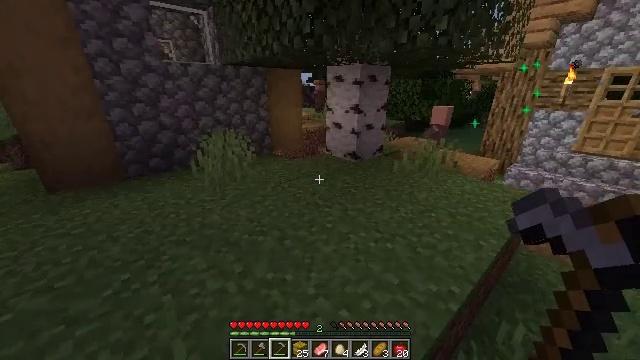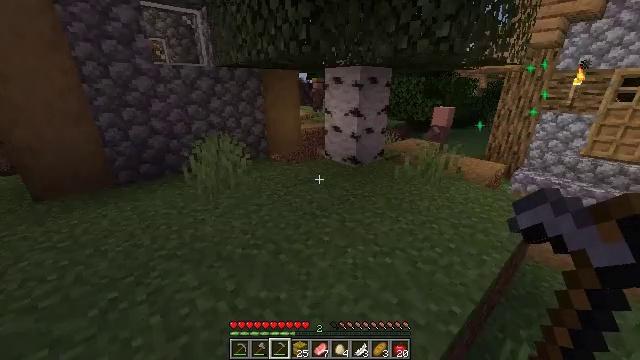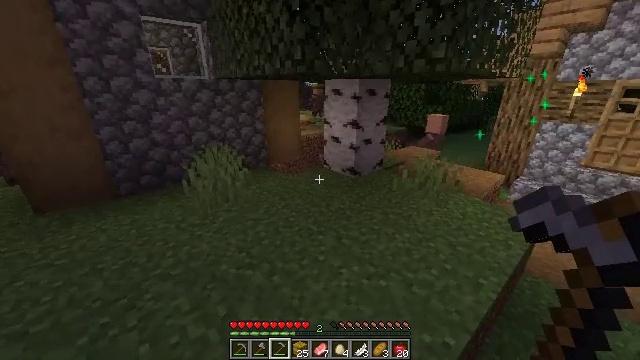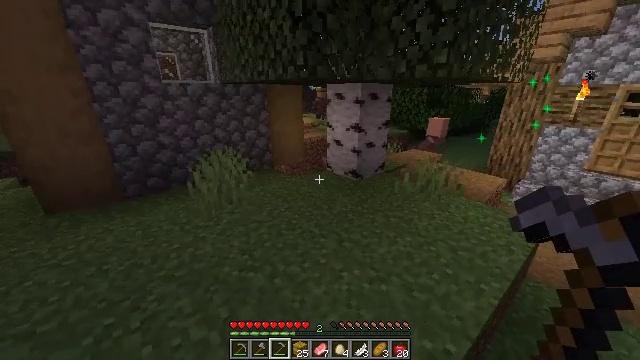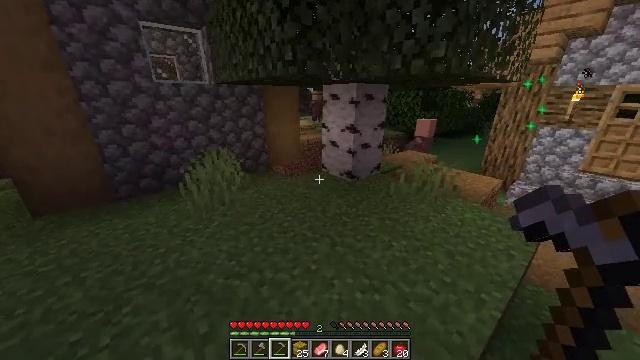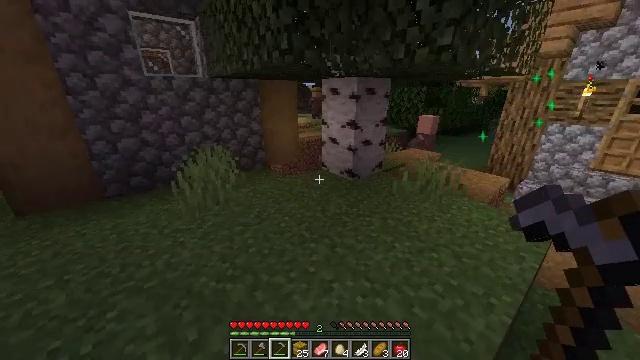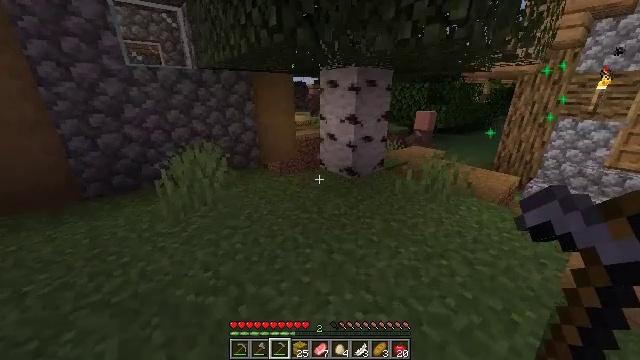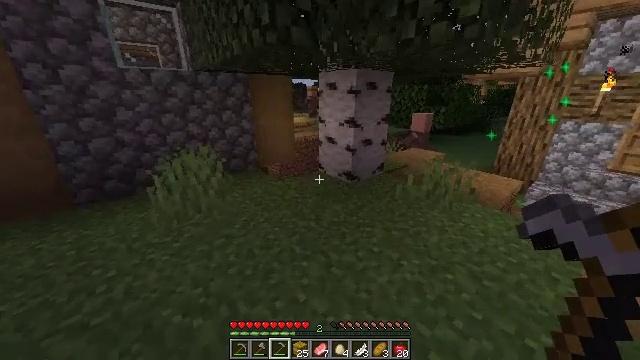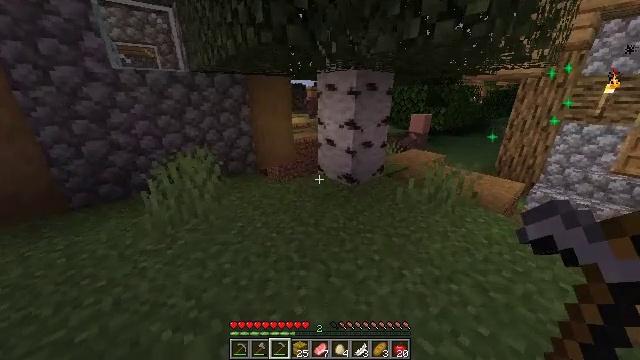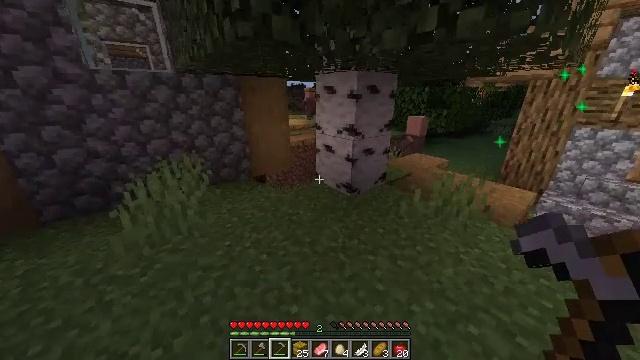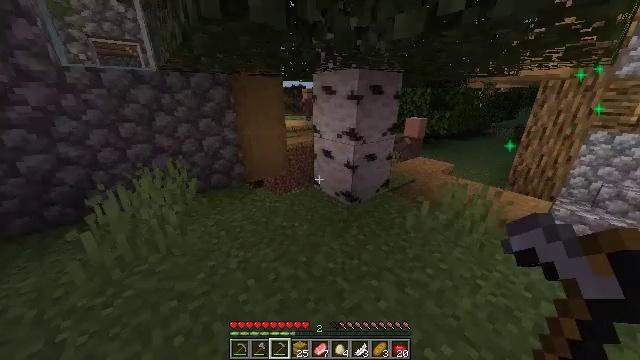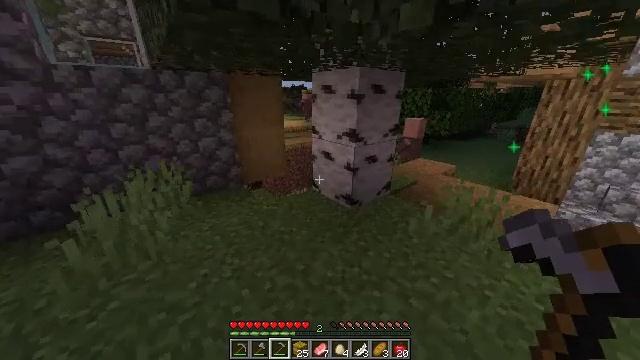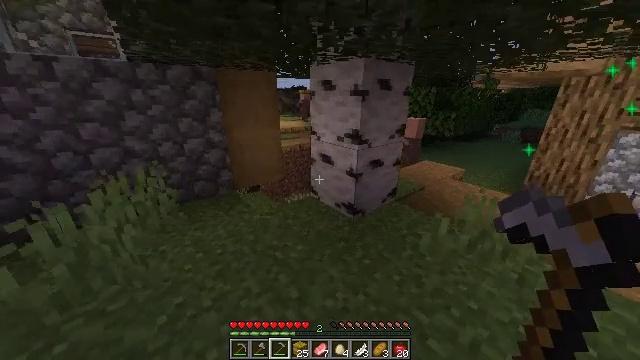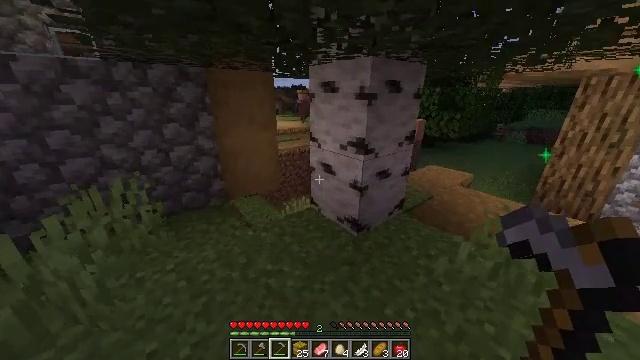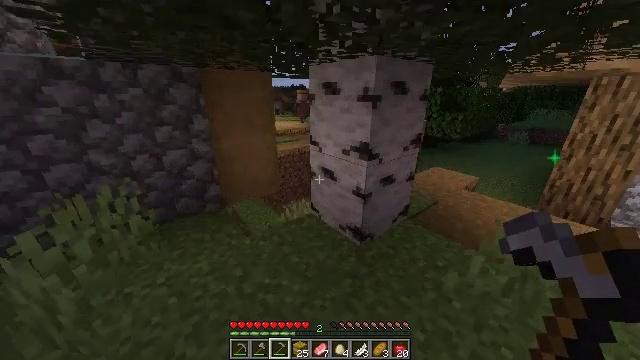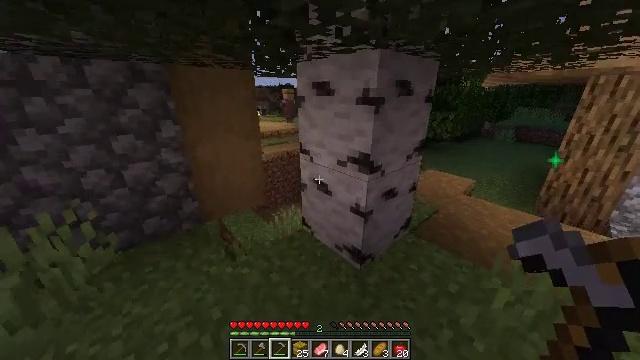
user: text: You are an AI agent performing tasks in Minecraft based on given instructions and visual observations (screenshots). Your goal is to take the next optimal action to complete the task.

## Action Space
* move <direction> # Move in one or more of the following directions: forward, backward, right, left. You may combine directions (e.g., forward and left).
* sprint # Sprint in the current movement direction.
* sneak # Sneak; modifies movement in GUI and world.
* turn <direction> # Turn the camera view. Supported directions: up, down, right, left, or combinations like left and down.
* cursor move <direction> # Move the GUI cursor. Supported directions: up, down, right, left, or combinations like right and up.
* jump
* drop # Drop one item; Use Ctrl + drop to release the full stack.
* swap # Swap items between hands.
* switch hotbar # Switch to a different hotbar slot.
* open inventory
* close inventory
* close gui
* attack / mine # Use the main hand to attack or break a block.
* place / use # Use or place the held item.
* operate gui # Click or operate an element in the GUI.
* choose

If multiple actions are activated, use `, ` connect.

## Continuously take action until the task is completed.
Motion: motion action
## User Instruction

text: Harvest hay blocks from the village.
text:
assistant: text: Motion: move forward, sprint, jump
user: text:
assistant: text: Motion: move forward, sprint, jump
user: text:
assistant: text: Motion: move forward, sprint
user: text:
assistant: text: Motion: move forward, sprint
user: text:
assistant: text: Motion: move forward, sprint
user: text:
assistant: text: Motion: move forward, sprint
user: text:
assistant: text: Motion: move forward, sprint
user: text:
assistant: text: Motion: move forward, sprint
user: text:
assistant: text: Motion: move forward, sprint
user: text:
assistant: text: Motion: move forward, sprint
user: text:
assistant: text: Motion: move forward, sprint
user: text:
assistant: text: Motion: move forward, sprint
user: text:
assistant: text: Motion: move forward, sprint
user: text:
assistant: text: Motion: move forward, sprint
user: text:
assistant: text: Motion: move forward, sprint, turn right
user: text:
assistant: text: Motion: move forward, sprint, turn right
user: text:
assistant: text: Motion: move forward and move right, turn right
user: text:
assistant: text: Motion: move forward and move right
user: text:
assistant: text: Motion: move forward and move right
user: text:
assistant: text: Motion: move forward and move right, turn right
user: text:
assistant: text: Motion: move forward and move right
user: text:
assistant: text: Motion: move forward and move right
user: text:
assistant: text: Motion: move forward and move right
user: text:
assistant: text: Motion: move forward and move right
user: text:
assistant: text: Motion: move forward and move right, turn left
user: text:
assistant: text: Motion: move forward and move right, turn left
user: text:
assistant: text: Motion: move forward and move right, turn left and down
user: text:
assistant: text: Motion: move forward and move right, turn left and down
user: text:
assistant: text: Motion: move forward, turn left
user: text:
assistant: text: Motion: move forward, turn left